Question: document table in SQL server database is :
'''
id
title
content
first_name
last_name
department
logo
'''
How can i export to word with template like image below.

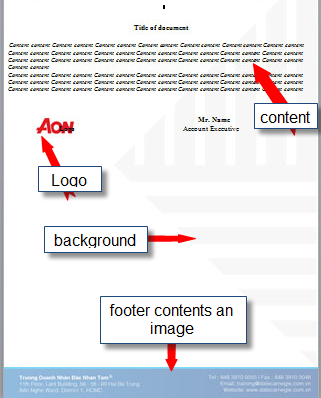
Answer: You need to use OpenXML SDK to achieve what you are looking for.
DocX API - docx.codeplex.com. is a really good and easy alternative to Open XML SDK.